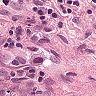
Metastatic tissue present: yes